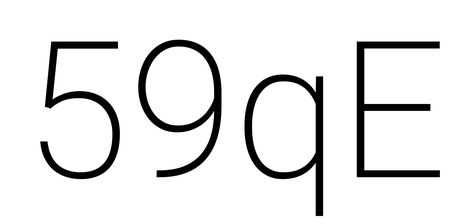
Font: Roboto_ExtraLight